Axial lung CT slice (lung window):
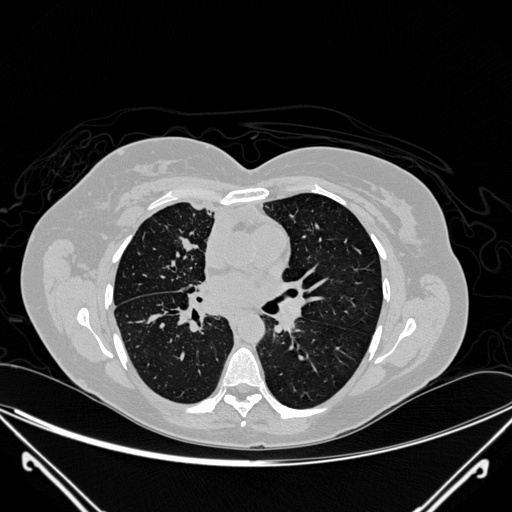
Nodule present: yes
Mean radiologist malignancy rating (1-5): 3.25